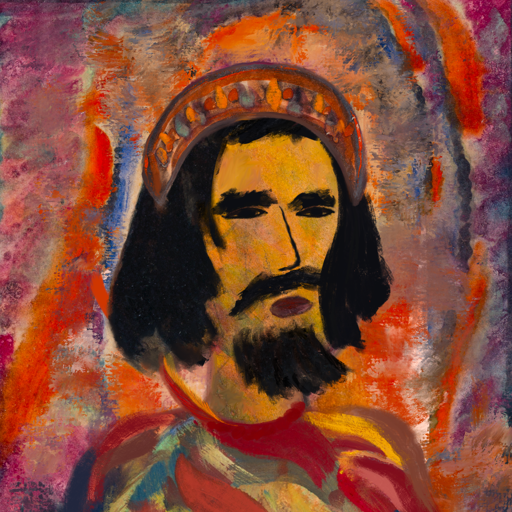
Background: Experience, Head And Neck Side: Gypsy_Mother, Face Side: Mosgoul, Bust: Mother_And_Son_Son, Hair Side: Mosgoul, Head Accessory: Hypocrite, Second Necklace: Blank, Necklace: Pipe, Baby: Blank